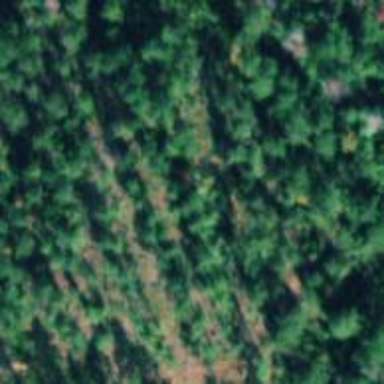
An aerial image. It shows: Needle-leaved woodland.